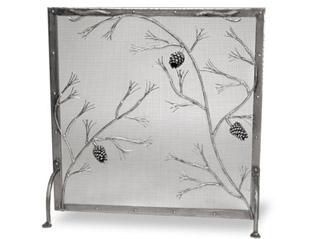
Label: fire screen, fireguard